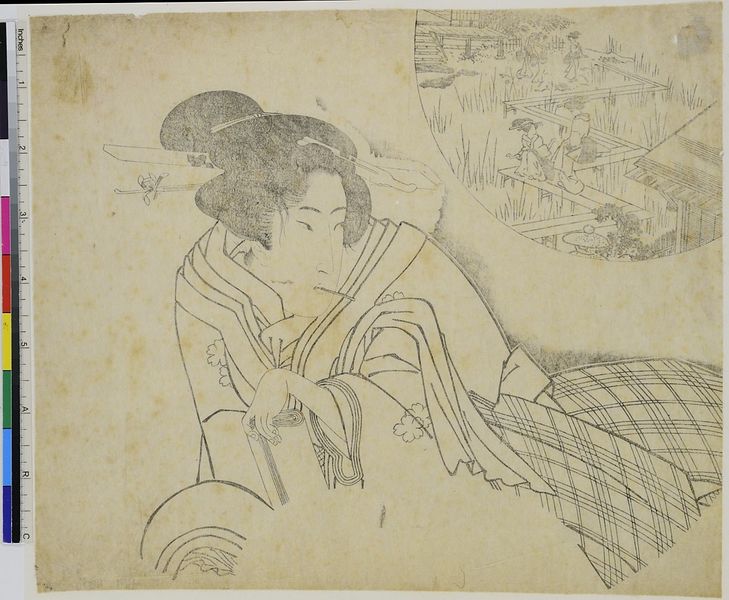
Standort: Hamburg
Institution: Museum für Kunst und Gewerbe Hamburg
Schlagwörter: hand, frisur, hintergrund, kariert, mund, nase, zeichnung, blick, augen, holzschnitt, japan, japanisch, druckgraphik, druckgrafik, zeit, stäbchen, haarnadel, kimono, schwarzlinienschnitt, kurtisane, edo, haarmode, reproduktionen, druckerzeugnisse, schwarzdruck, frisurenmode, hetäre, schwarzliniendruck, schwarzlinientechnik